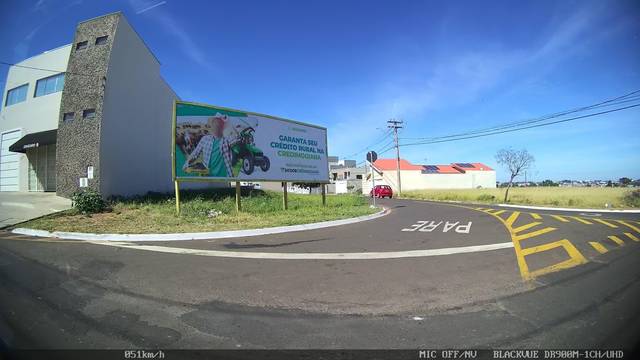
Region: Brazil
Coordinates: -20.54, -47.363